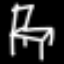
Label: chair